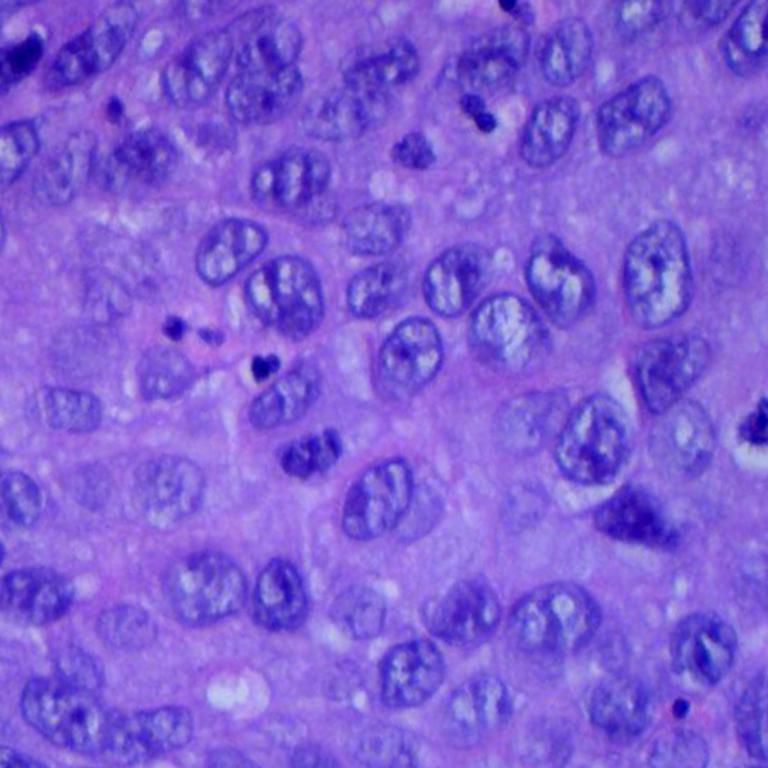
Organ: lung
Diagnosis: squamous carcinomas